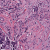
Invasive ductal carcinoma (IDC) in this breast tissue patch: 1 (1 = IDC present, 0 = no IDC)